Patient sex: F
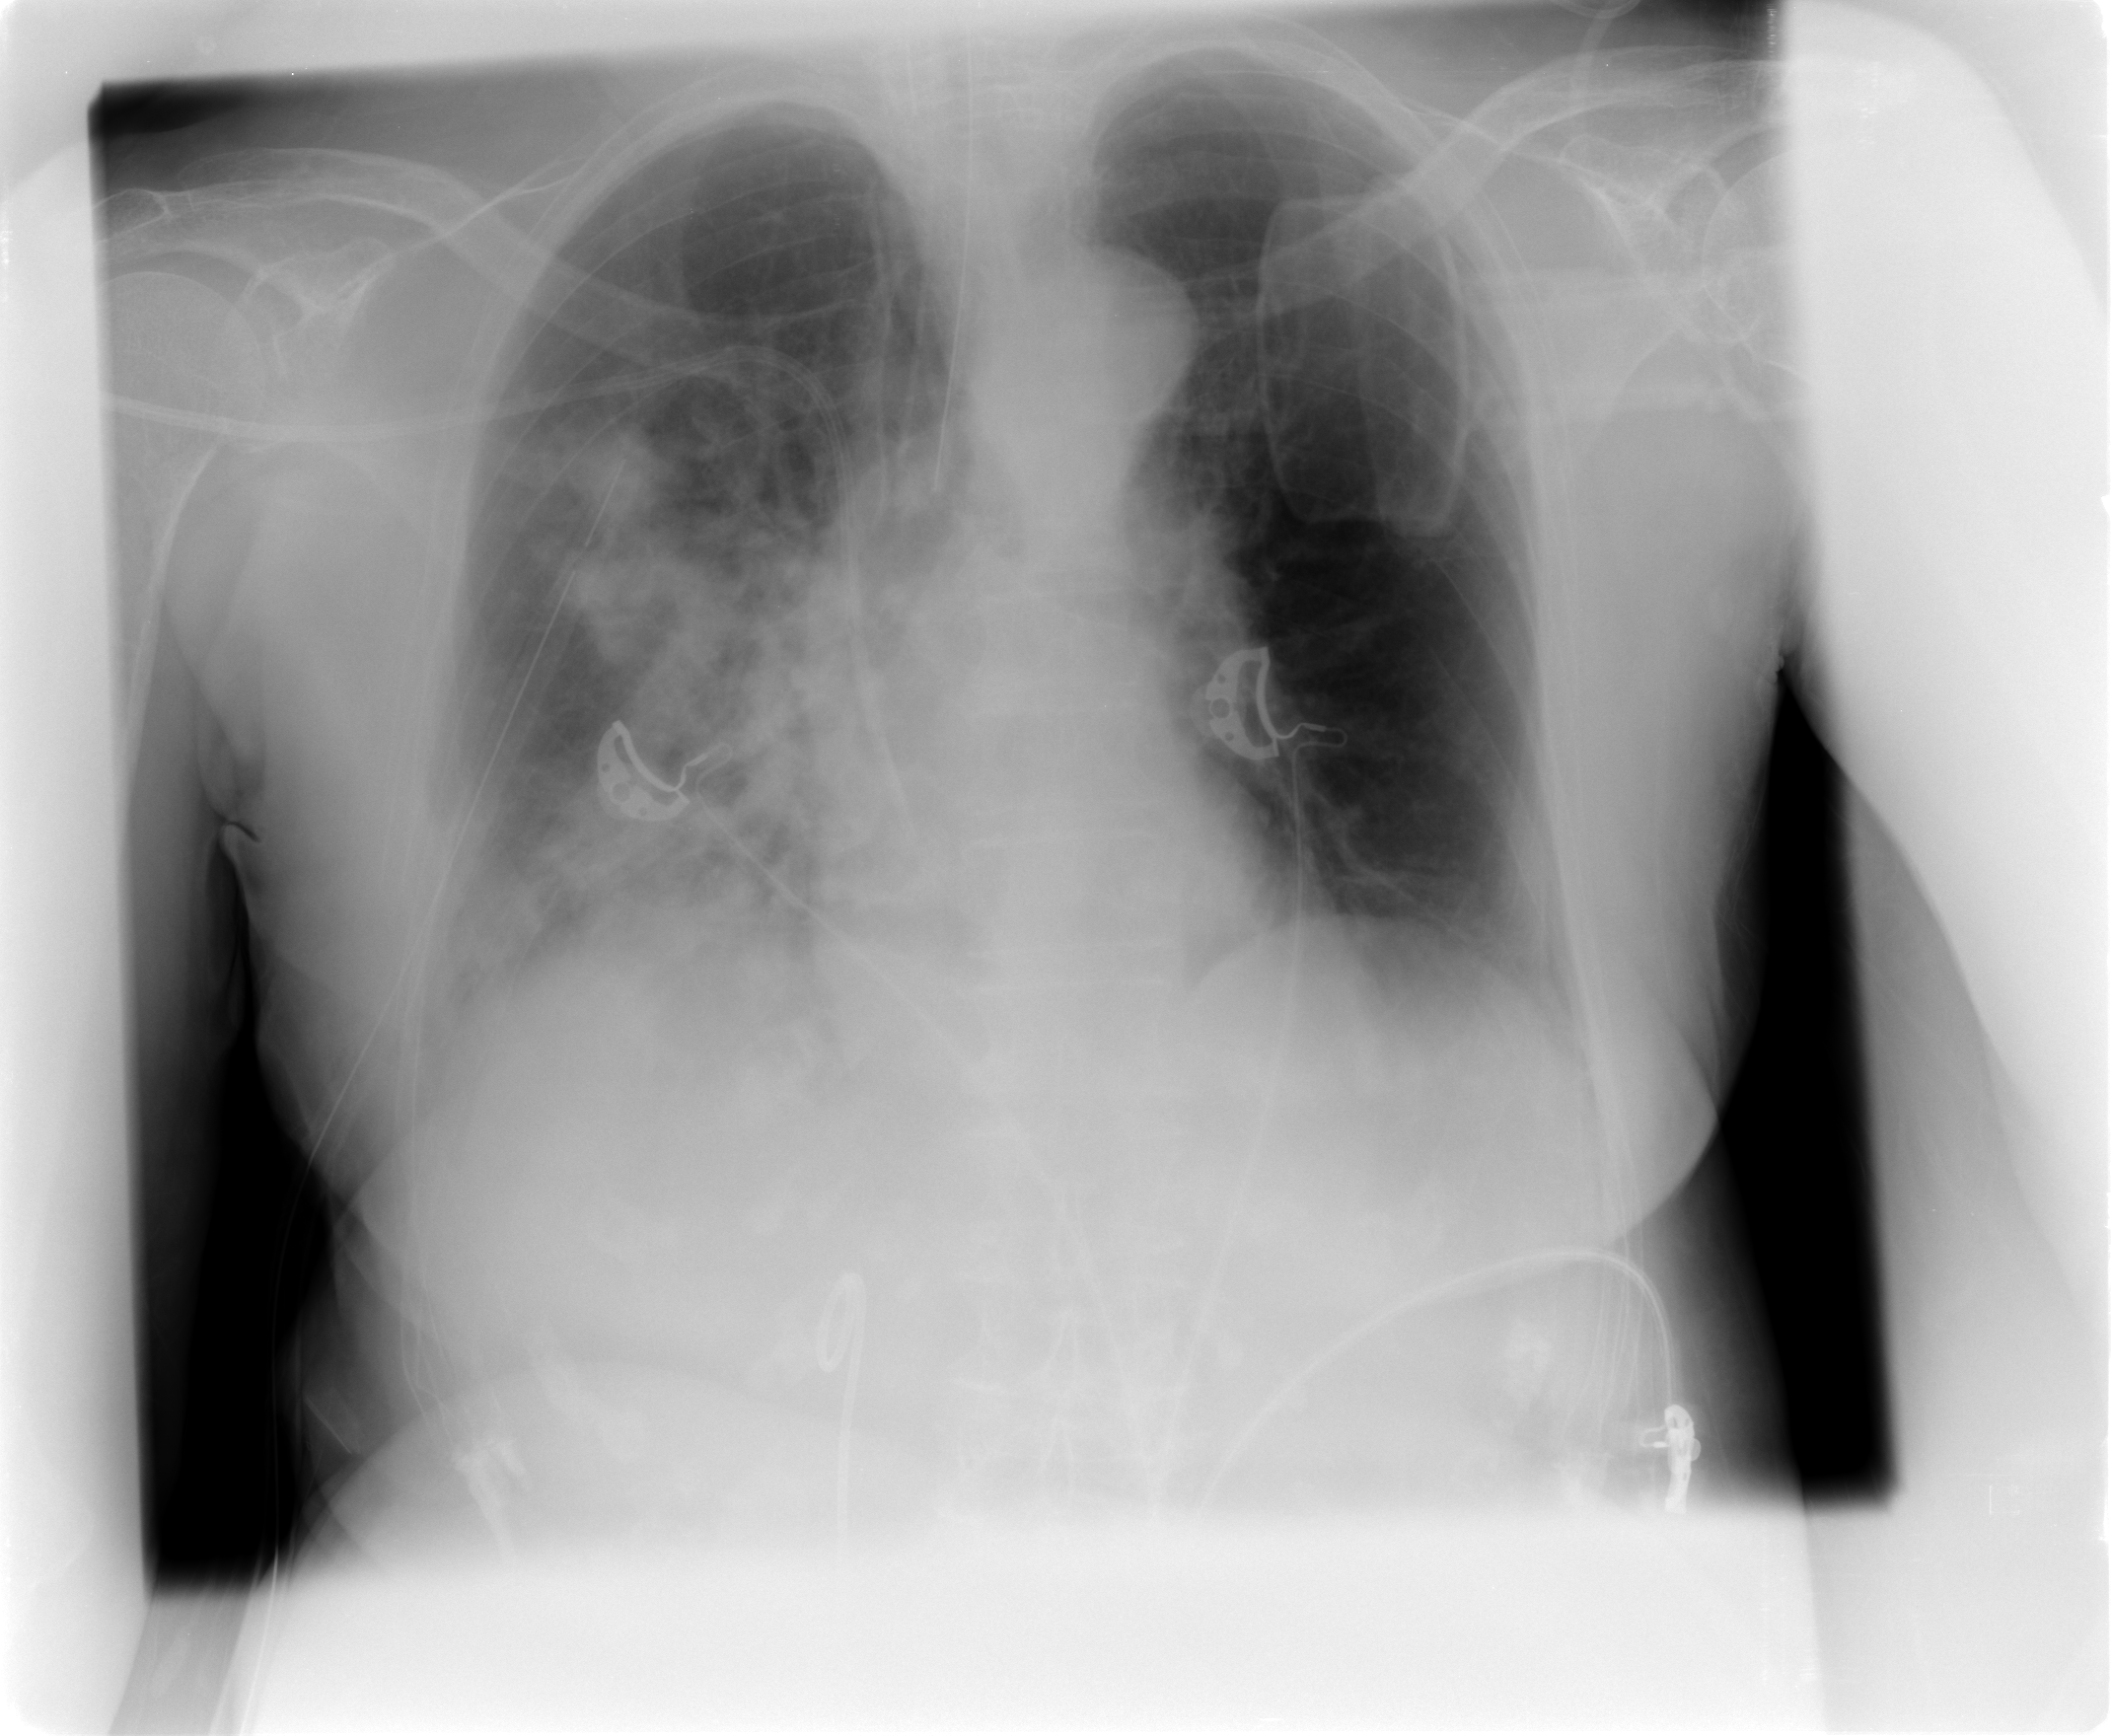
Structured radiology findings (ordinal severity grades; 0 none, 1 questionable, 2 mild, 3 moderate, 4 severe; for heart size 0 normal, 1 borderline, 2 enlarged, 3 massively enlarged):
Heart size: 0
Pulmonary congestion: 0
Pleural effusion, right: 1
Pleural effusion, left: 0
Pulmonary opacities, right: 3
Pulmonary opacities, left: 0
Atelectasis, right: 2
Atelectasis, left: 0